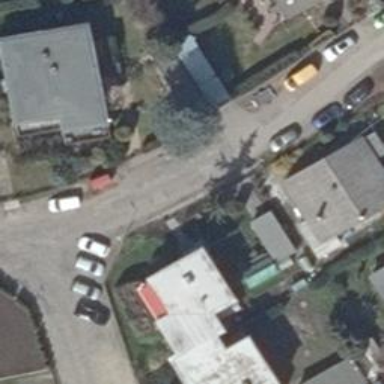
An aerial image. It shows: Residential road.